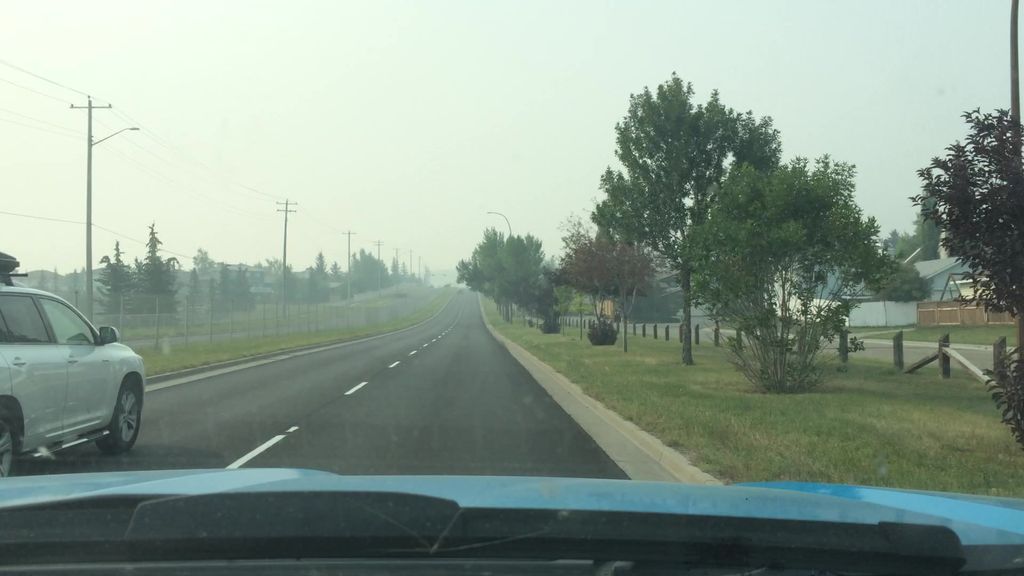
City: calgary